Interaction volume radius: 5 \u00c5
Interaction volume height: 10 \u00c5
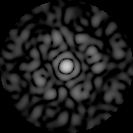
Disorder parameter: 0.8621